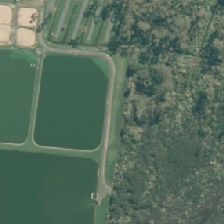
Land cover: lake_pond